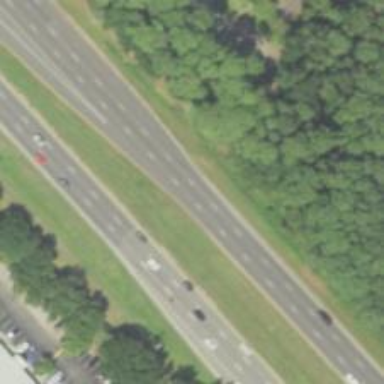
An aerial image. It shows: Trunk highway.